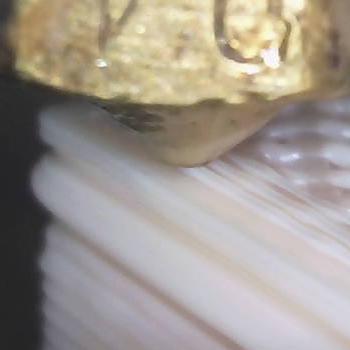
Flow rate: 49%